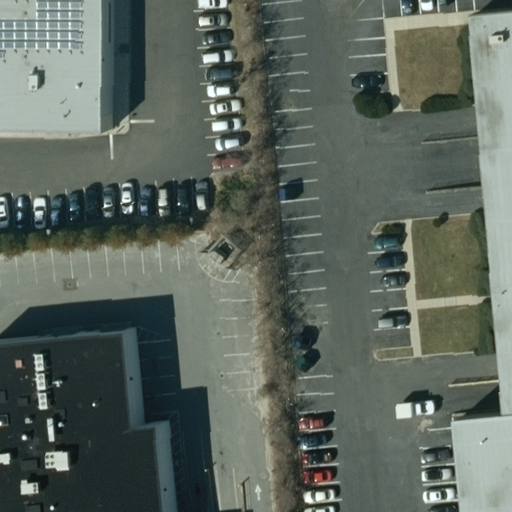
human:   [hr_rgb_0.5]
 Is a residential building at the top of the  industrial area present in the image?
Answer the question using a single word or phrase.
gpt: no

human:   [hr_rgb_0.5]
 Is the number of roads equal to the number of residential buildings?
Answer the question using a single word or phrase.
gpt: no

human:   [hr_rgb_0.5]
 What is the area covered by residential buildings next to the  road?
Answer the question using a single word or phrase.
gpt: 0m2

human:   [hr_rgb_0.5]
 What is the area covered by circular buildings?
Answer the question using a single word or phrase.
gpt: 0m2

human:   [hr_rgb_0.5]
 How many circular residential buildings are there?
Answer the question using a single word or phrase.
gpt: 0

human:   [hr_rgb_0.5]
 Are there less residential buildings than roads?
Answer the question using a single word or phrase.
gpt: yes

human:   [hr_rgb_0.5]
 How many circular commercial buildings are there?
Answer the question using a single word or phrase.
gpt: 0

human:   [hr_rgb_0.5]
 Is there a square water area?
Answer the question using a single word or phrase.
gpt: no

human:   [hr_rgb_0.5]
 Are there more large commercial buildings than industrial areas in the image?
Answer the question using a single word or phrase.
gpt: no

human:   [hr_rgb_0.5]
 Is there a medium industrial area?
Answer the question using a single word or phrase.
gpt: no

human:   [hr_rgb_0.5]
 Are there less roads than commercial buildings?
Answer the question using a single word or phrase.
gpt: yes

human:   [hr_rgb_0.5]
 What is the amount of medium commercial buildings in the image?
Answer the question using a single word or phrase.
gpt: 1

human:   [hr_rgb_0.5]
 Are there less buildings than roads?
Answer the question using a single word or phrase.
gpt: no

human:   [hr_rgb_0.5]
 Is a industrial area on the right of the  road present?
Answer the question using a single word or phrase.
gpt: no

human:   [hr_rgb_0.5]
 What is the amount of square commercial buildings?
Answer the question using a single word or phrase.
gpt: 0

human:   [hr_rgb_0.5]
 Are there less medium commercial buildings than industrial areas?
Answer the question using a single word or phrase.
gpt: no

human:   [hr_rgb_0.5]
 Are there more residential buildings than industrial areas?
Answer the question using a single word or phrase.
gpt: no

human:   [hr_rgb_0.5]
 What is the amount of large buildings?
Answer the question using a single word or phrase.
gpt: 1

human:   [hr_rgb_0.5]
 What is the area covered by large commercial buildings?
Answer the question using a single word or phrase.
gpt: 1770m2

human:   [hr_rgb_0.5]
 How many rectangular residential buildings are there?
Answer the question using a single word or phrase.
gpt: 0

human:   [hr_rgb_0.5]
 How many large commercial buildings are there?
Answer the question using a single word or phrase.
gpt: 1

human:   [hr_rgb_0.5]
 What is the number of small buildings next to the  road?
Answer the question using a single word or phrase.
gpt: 1

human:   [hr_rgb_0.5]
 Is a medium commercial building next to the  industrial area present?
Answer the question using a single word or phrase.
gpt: yes

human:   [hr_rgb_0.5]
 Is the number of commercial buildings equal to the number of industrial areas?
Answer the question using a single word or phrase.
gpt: no

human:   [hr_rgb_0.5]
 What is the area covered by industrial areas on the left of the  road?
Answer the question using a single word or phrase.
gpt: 10623m2

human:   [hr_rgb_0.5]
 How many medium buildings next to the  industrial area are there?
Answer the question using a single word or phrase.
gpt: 1

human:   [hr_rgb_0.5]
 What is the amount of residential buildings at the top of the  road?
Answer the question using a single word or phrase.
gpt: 0

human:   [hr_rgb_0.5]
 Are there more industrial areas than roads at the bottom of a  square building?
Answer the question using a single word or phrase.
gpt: yes

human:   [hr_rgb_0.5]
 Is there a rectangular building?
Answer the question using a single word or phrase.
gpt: yes

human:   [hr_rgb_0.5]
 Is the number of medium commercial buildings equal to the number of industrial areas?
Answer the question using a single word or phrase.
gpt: yes

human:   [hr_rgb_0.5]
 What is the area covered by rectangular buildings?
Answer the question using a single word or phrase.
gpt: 180m2

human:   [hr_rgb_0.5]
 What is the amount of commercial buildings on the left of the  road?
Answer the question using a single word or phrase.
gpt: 2

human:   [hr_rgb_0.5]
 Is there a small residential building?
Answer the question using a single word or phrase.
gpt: no

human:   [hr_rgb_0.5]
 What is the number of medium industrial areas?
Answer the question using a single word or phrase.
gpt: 0

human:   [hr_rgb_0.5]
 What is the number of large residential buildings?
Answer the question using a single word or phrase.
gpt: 0

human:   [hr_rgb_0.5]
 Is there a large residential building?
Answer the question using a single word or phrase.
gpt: no